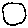
Label: moon